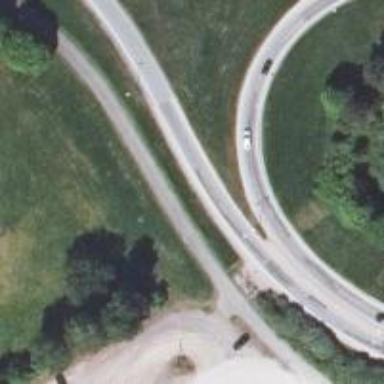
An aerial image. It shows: Trunk link highway.